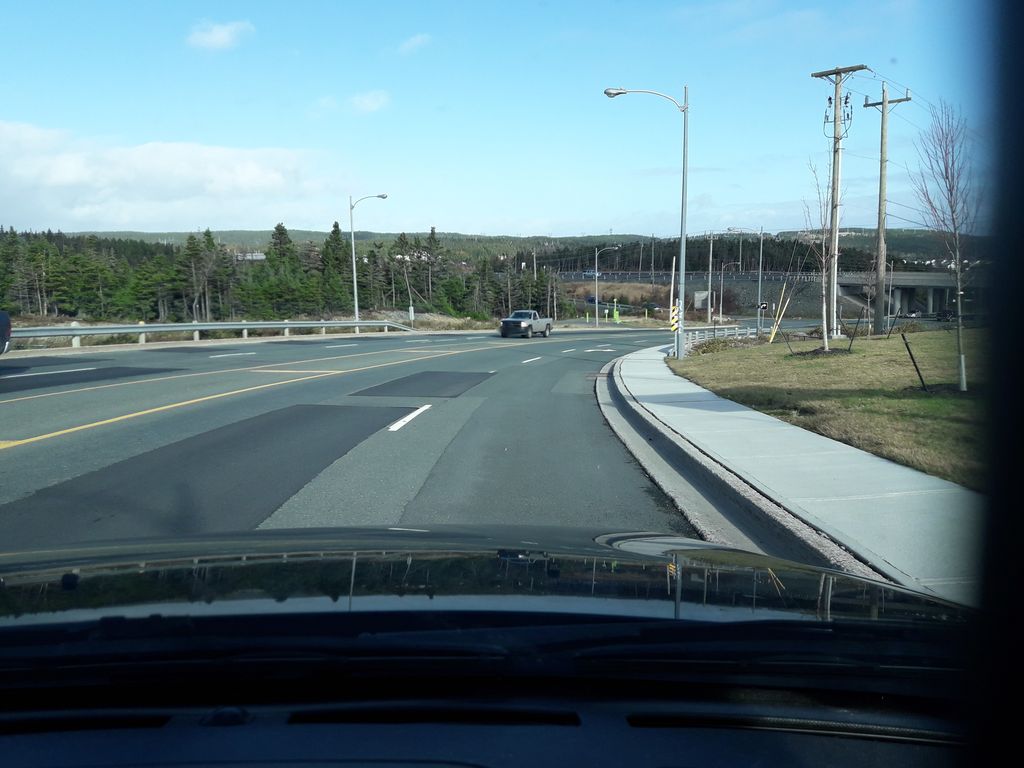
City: st_johns